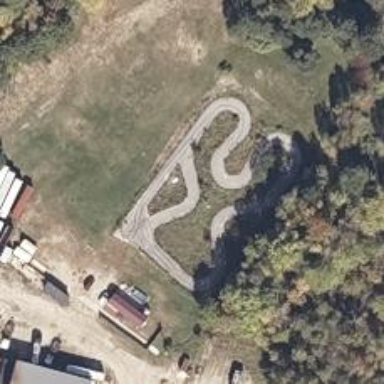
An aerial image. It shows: Karting raceway.